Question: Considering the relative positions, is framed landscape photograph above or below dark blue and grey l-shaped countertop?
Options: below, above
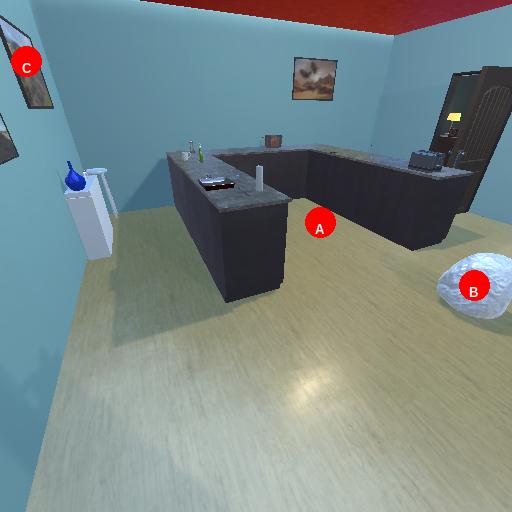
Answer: below